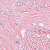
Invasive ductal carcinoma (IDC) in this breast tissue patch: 0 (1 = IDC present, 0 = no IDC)